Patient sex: M
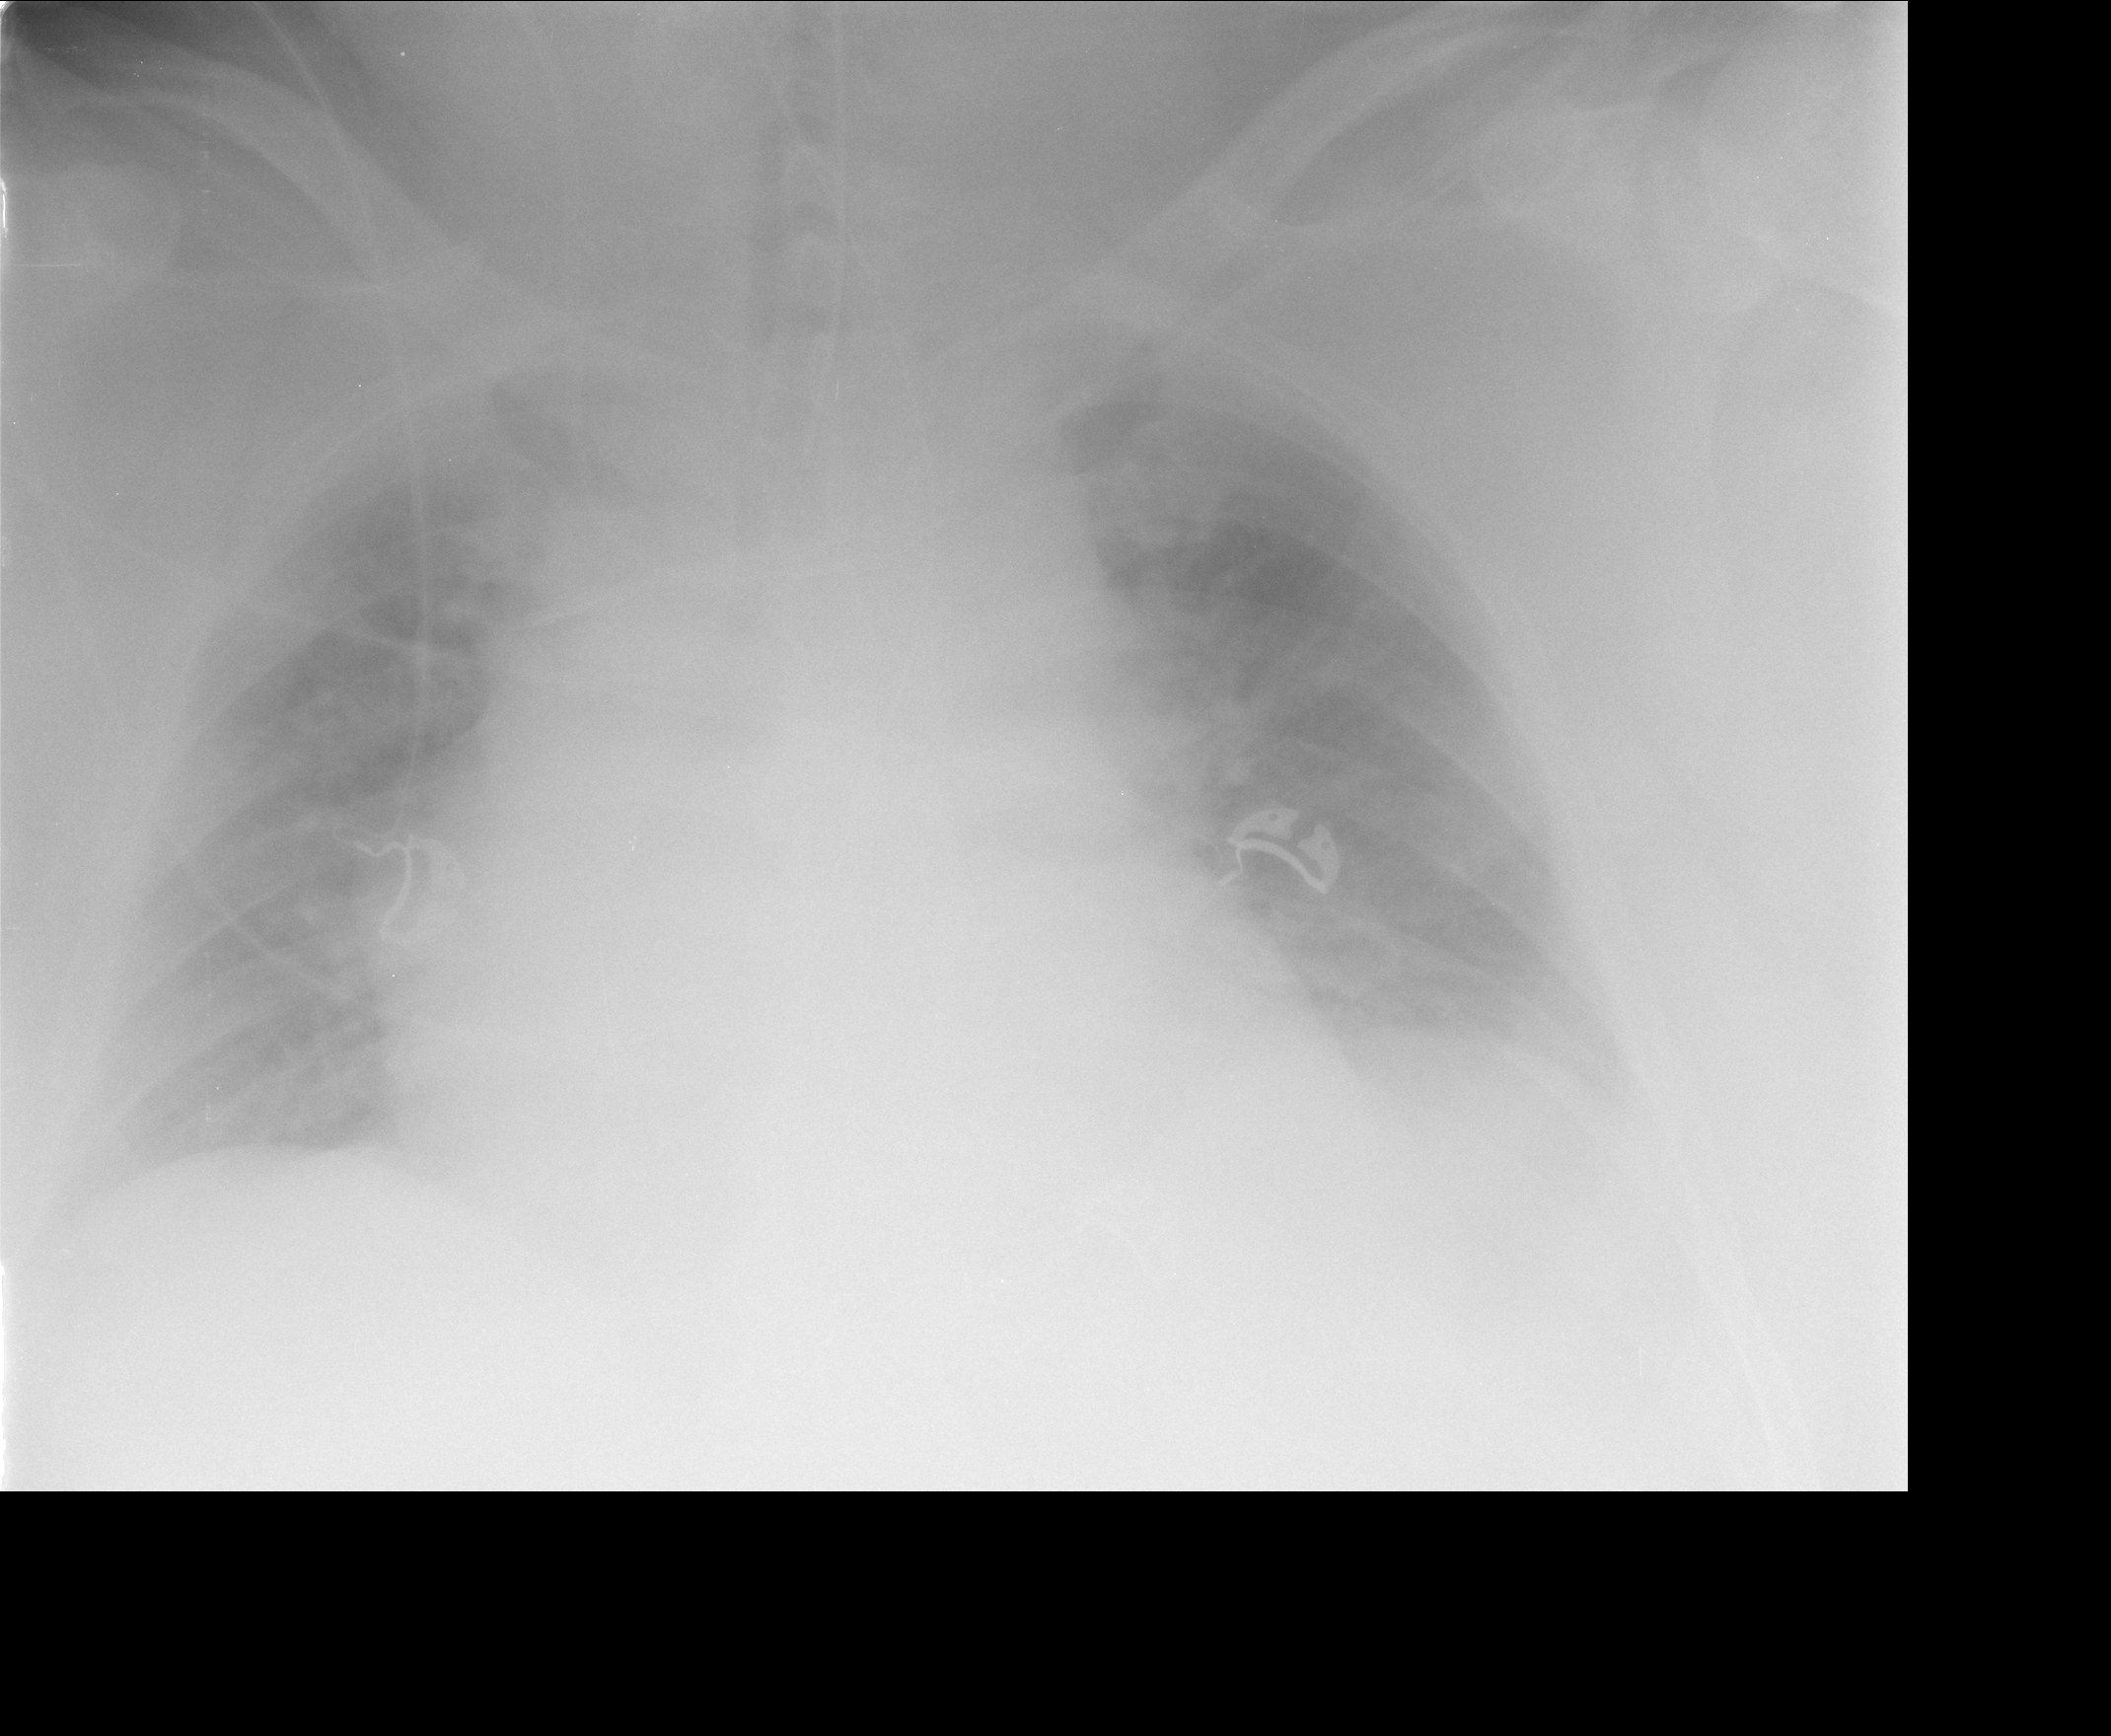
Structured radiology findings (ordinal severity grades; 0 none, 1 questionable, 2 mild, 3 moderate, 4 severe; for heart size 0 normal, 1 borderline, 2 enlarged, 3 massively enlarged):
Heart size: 2
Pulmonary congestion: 2
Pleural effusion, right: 0
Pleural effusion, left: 0
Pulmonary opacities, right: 0
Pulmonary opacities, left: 0
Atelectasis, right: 0
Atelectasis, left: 0